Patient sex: F
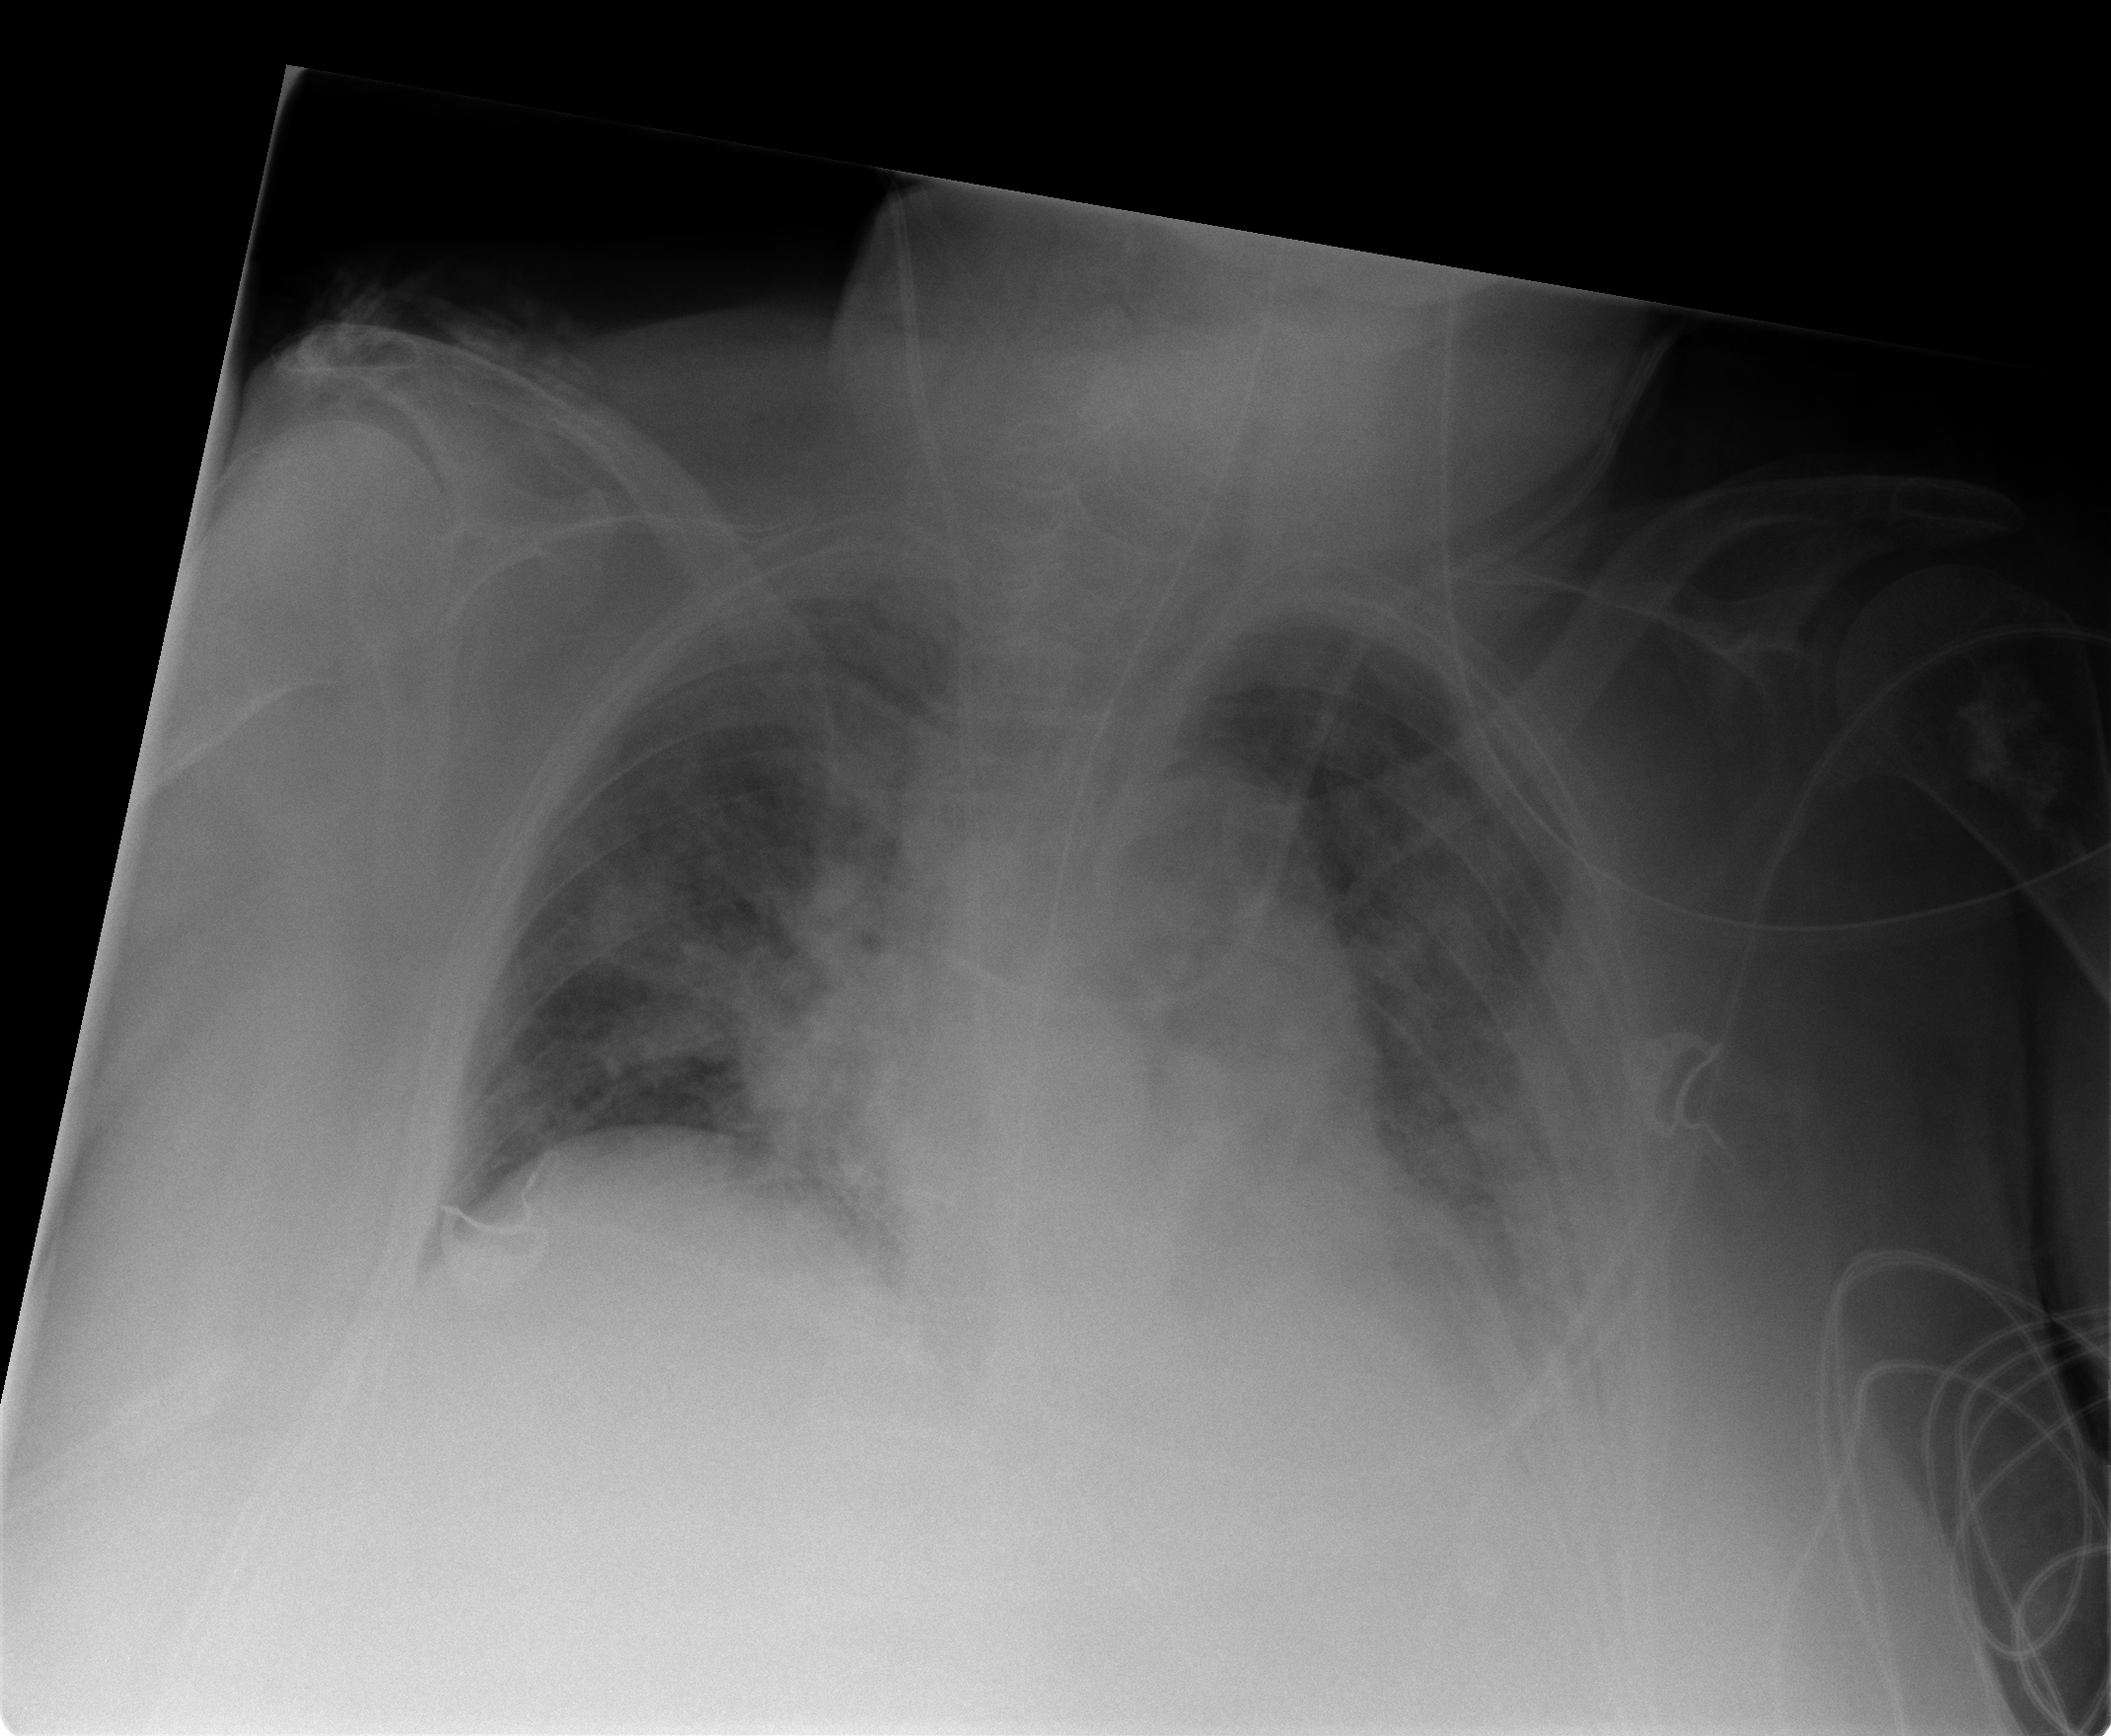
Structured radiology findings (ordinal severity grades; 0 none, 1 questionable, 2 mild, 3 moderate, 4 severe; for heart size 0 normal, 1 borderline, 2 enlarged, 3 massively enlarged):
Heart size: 0
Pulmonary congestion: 2
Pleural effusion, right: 0
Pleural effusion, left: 2
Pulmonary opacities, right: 3
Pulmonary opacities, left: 3
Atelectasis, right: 2
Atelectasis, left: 2